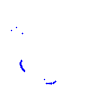
Particle: pion